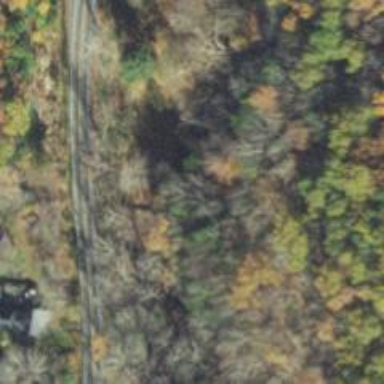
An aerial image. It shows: Covered bridge over path.